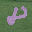
Label: 8